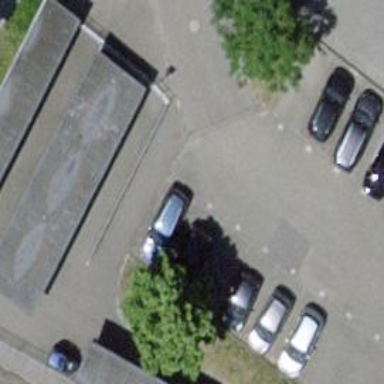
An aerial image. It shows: Road serving as parking aisle.